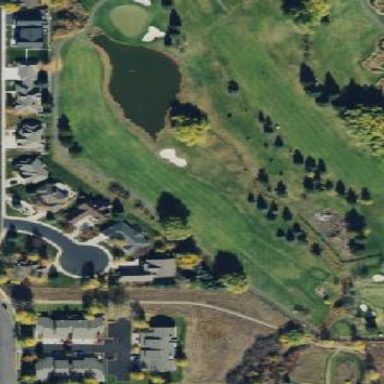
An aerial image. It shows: Area of rough grass used for golf.